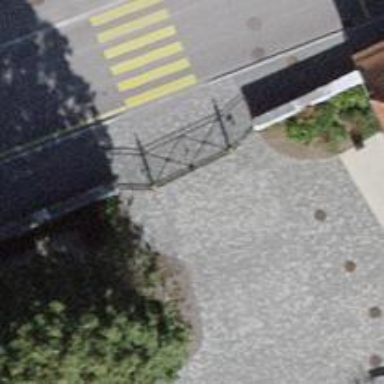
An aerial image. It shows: Gate.